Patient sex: M
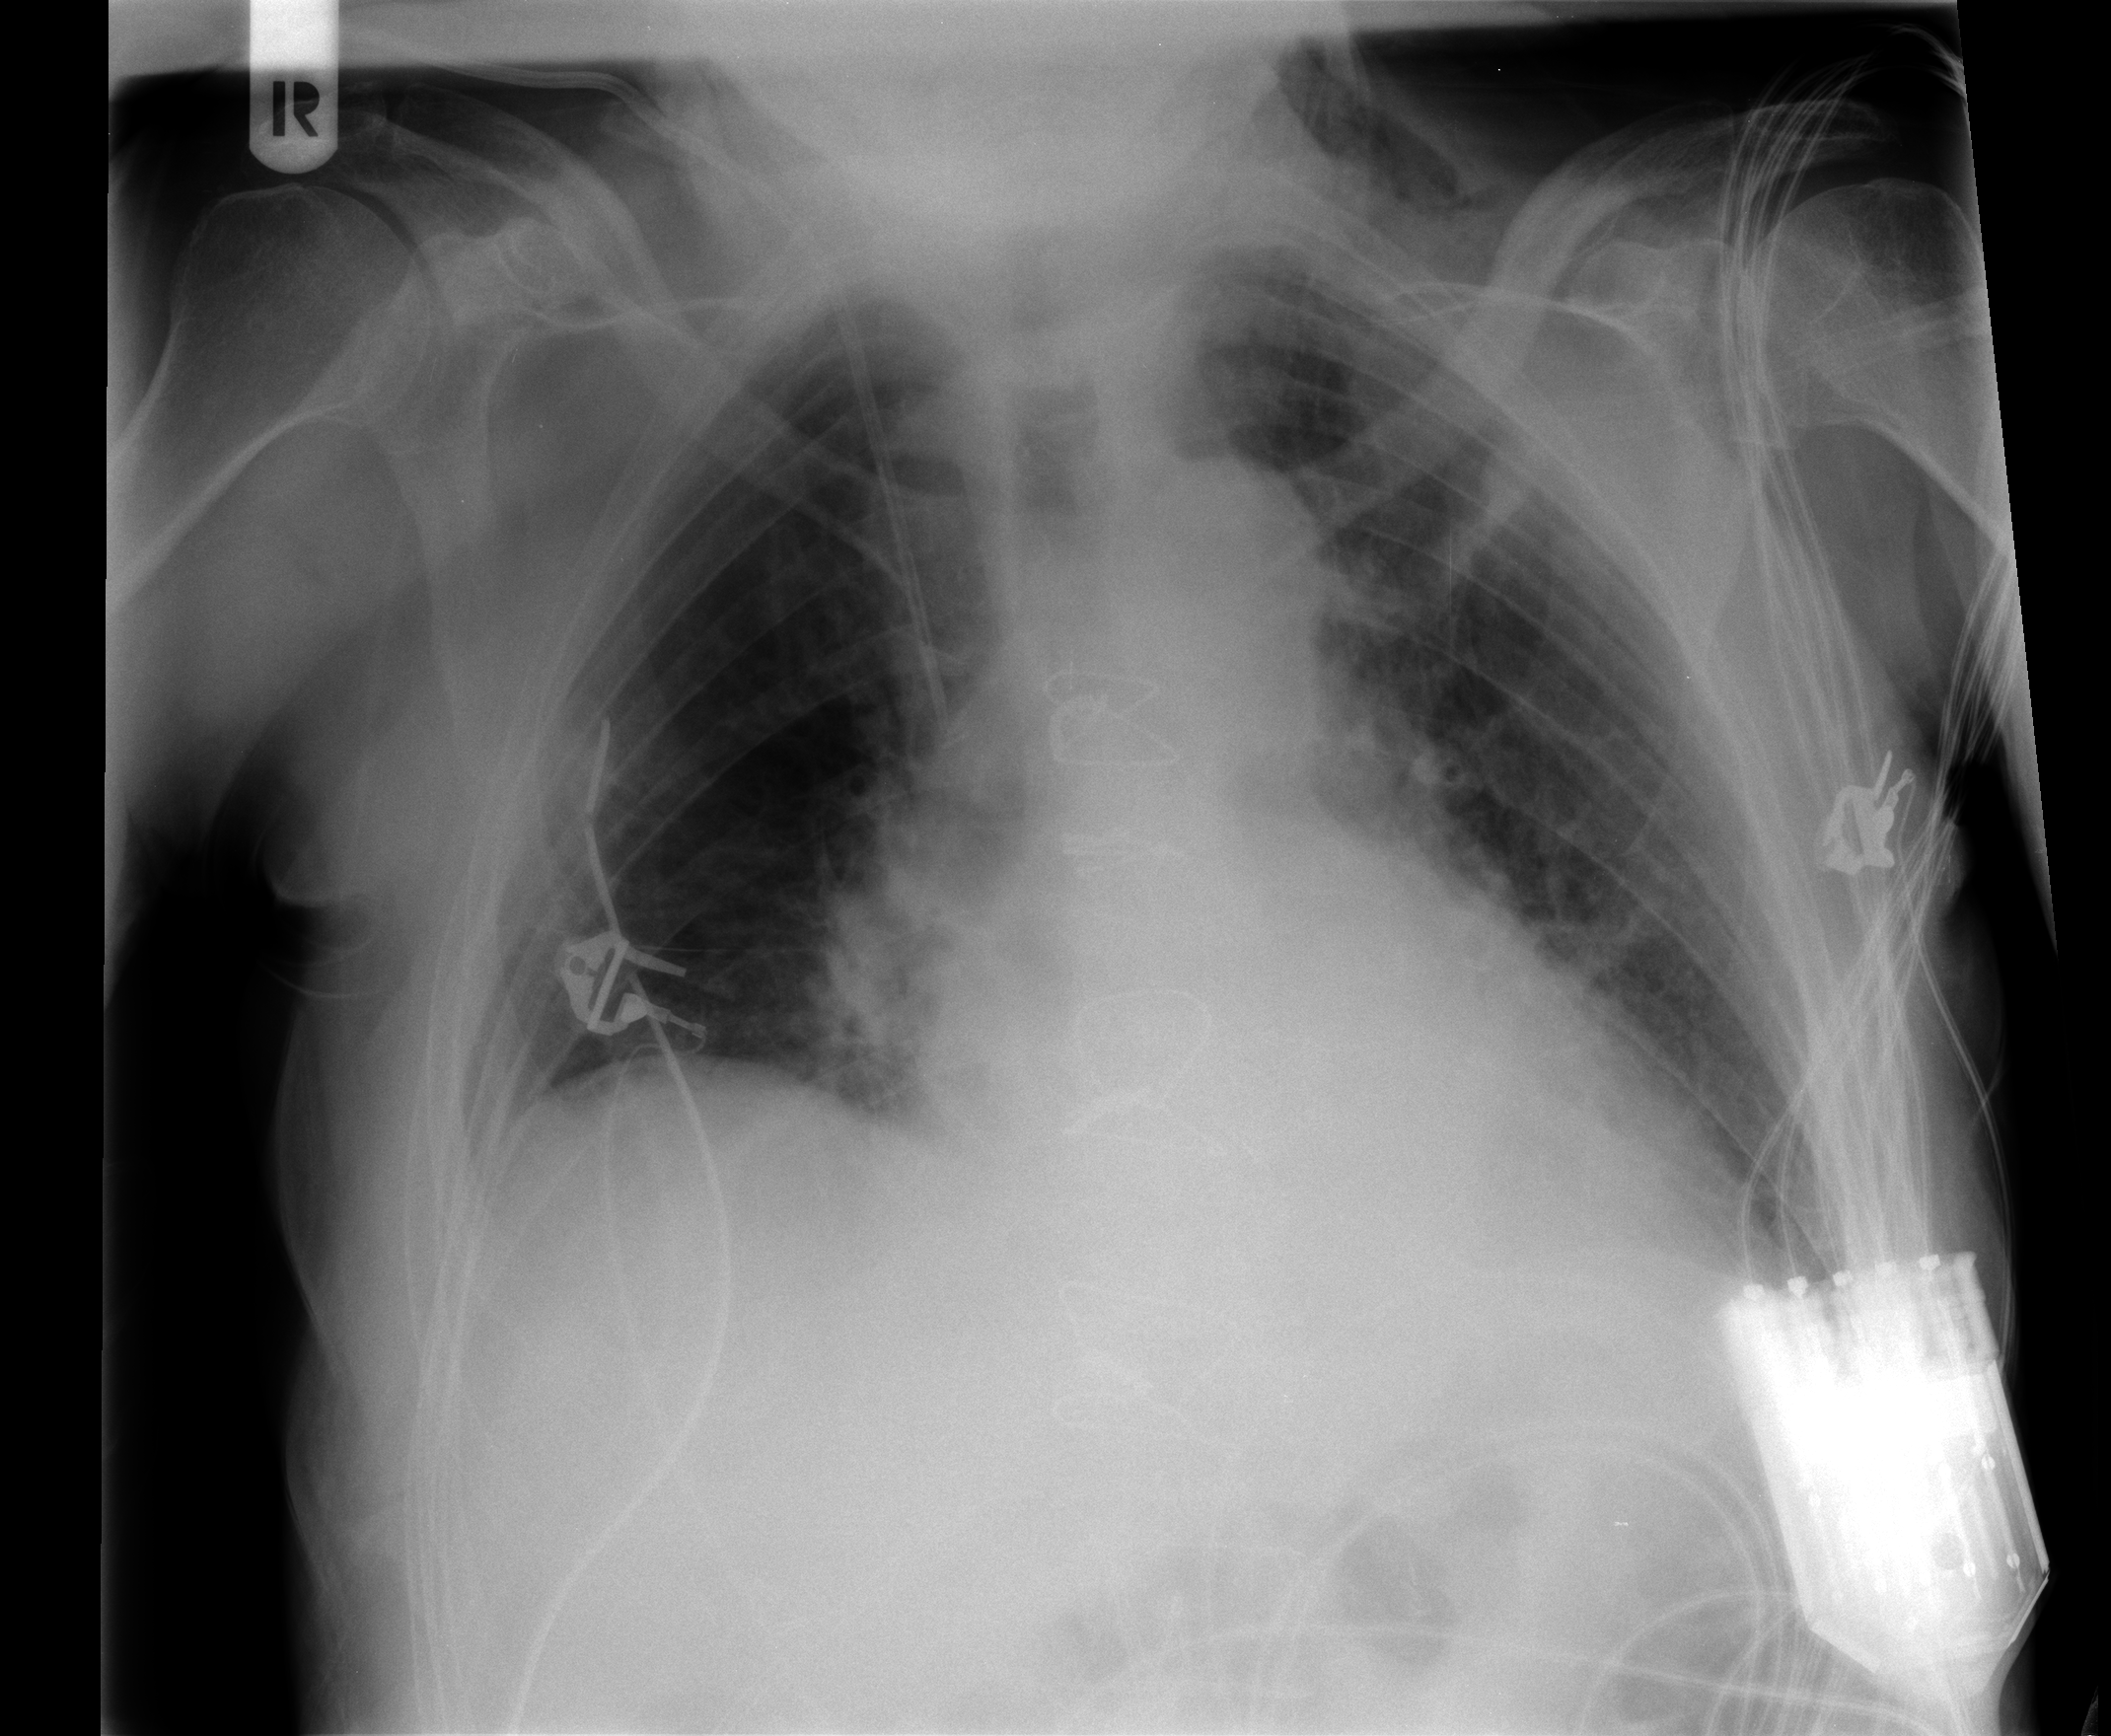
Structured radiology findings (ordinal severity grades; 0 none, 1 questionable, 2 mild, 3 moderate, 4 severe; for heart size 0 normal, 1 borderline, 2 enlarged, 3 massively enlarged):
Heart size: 2
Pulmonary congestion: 0
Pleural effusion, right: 1
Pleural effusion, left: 1
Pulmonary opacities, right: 0
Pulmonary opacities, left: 0
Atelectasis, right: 2
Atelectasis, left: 2